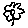
Label: flower